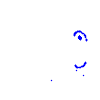
Particle: electron